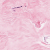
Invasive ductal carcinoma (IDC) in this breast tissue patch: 0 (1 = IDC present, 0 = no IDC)